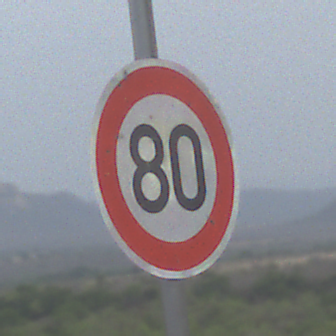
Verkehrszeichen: Geschwindigkeit80
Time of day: Midday
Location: Outdoor (Nature)
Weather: PartlyCloudy
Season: NotSpecified
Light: Natural